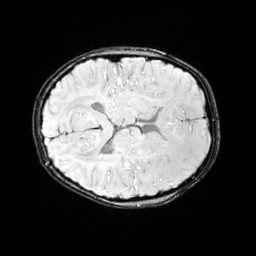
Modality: SWI
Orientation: axial
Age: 10
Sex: female
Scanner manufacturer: siemens
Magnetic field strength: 3 T
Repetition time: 0.027 s
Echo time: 0.02 s